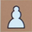
Piece: wP